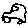
Label: car